Field crop: tomato
Growth stage: 1
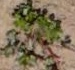
Species: portulaca